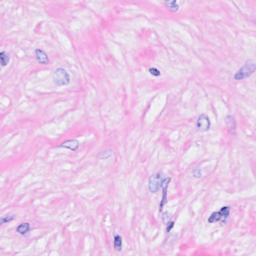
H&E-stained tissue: Breast